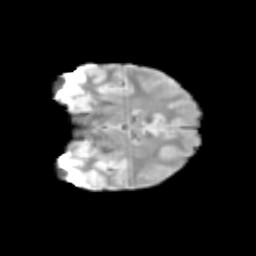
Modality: T2w
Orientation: coronal
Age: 12
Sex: female
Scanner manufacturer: siemens
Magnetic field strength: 3 T
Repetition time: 3.8 s
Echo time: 0.07 s